Question: I'm making a simple hello world application on electron using native C++, but getting this 'Uncaught Error : error 1114' error. This error is specifically when project runs on Windows whereas it works good on Fedora.

'package.json':
'''
{
"name": "nodec",
"version": "1.0.0",
"description": "",
"main": "index.js",
"scripts": {
"start": "electron ."
},
"author": "",
"license": "ISC",
"devDependencies": {
"electron-packager": "^8.7.0"
}
}
'''
'binding.gyp':
'''
{
"targets": [
{
"target_name": "addon",
"sources": [ "addon.cc" ]
}
]
}
'''
'addon.cc':
'''
#include <node.h>
namespace demo {
using v8::Exception;
using v8::FunctionCallbackInfo;
using v8::Isolate;
using v8::Local;
using v8::Number;
using v8::Object;
using v8::String;
using v8::Value;
void hello(const FunctionCallbackInfo& args) {
Isolate* isolate = args.GetIsolate();
args.GetReturnValue().Set(String::NewFromUtf8(isolate,"world"));
}
void Init(Local exports) {
NODE_SET_METHOD(exports, "hello", hello);
}
NODE_MODULE(addon, Init)
}
'''
'main.js':
'''
const addon = require('./build/Release/addon');
console.log('This should be eight:', addon.hello());
'''
'index.html':
'''
<title>My C++ App</title> Hello <script> require('./main.js') </script>
'''
I have configured and build the project several times but that doesn't seem to be helpful in this case.
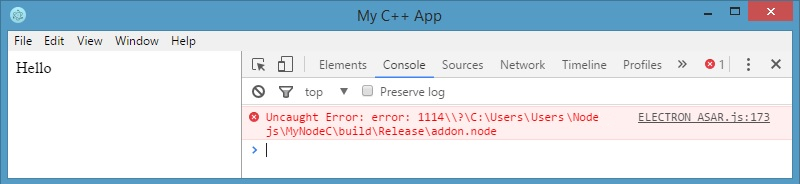
Answer: First, you have several flaws in your code:
- 'addon.cc''FunctionCallbackInfo''Local'
'''
void hello(const FunctionCallbackInfo<Value>& args)
void Init(Local<Object> exports)
'''
- 'package.json'
'''
"main": "main.js",
'''
Second, you have to build your addon specifically to 'electron' as described in <URL> use the following command:
'''
node-gyp configure build --target=1.4.13 --arch=x64 --dist-url=https://atom.io/download/electron
'''
'--arch'
After all of these, it runs successfully with
'''
npm run start
'''
printing 'This should be eight: world' to console
---
As you don't use your 'index.html' anywhere in your code - although probably your goal is to print there - you can try these improved 'main.js' and 'index.html':
'''
const { app, BrowserWindow } = require('electron')
const path = require('path')
app.once('ready', () => {
new BrowserWindow().loadURL(path.join(__dirname, 'index.html'))
})
'''
'''
<html>
<head>
<title>My C++ App</title>
</head>
<body>
<div>
<h1>
Hello
<script>document.write(require('./build/Release/addon').hello())</script>
</h1>
</div>
</body>
</html>
'''
Result showing 'Hello world' in browser window